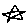
Label: star